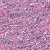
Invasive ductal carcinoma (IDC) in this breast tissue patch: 1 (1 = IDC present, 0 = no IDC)